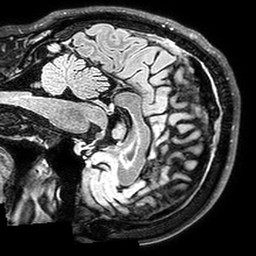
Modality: T2w
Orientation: sagittal
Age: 42
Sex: male
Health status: healthy
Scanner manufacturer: philips
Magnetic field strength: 3 T
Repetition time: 5 s
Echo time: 0.2907 s